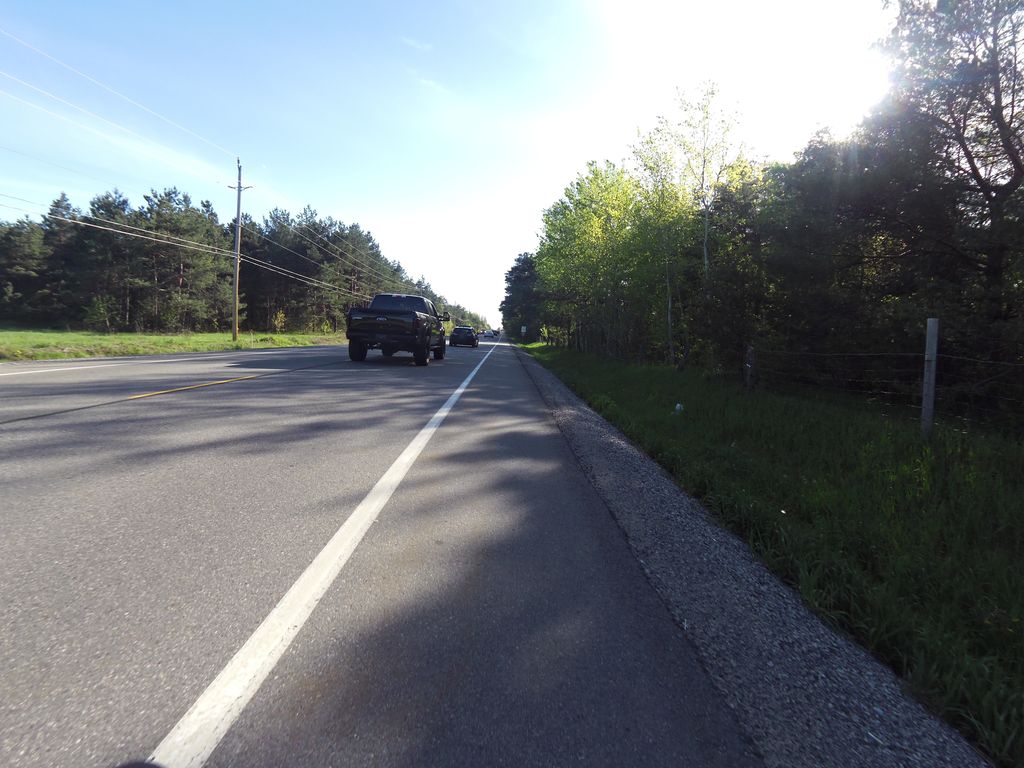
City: ottawa-gatineau